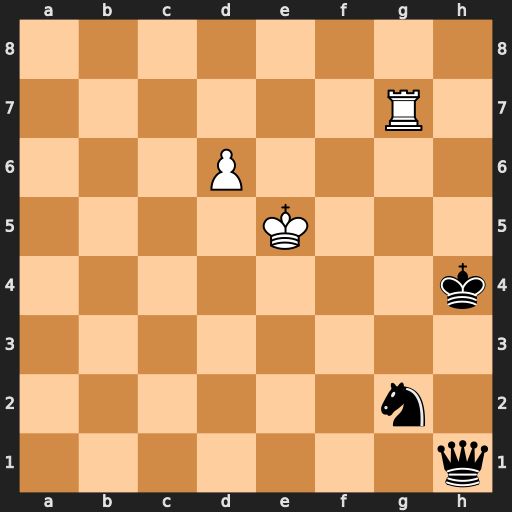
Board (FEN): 8/6R1/3P4/4K3/7k/8/6n1/7q
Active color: w
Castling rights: -
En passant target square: -
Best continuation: Rh7+ Kg3 Rxh1